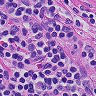
Metastatic tissue present: no